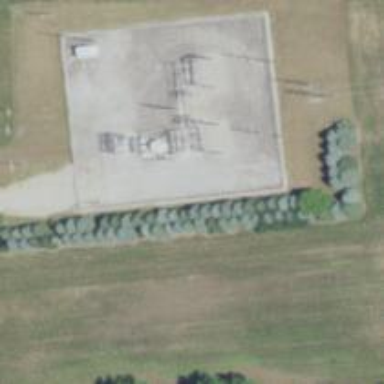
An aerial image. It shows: Switch used for power control.